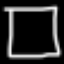
Label: square